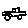
Label: car